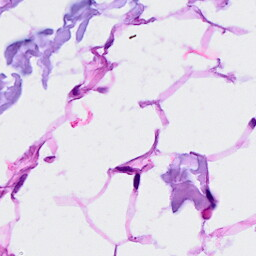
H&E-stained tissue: Breast